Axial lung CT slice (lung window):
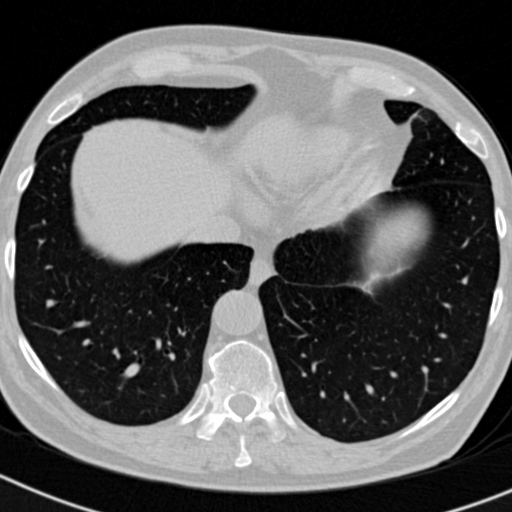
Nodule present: no